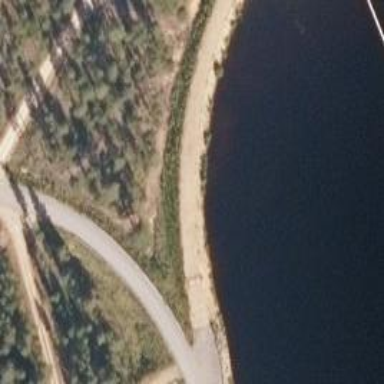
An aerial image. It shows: Track road with embankment.